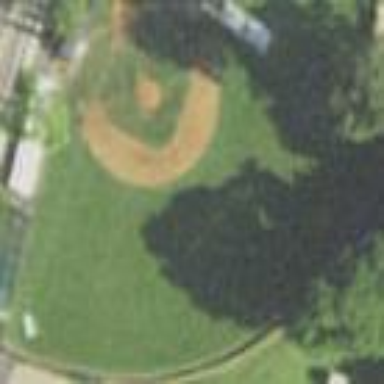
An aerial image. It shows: Baseball pitch for leisure and sports activities.